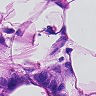
Metastatic tissue present: yes